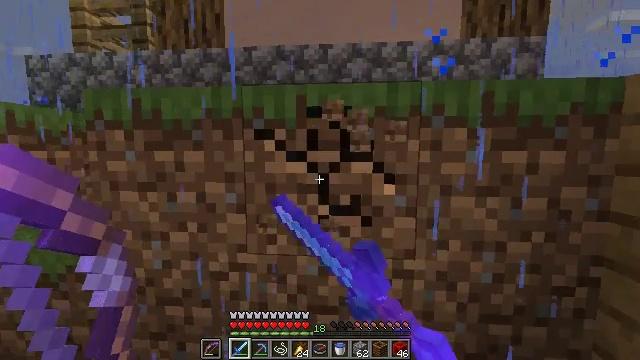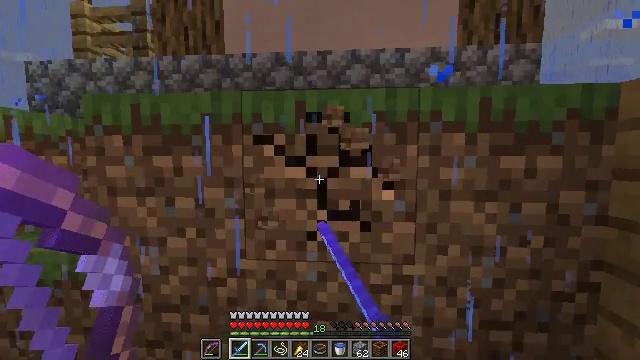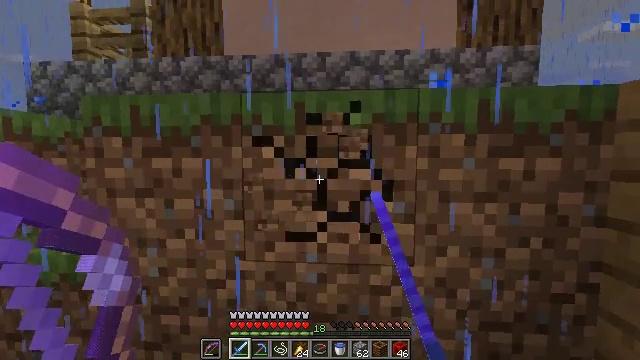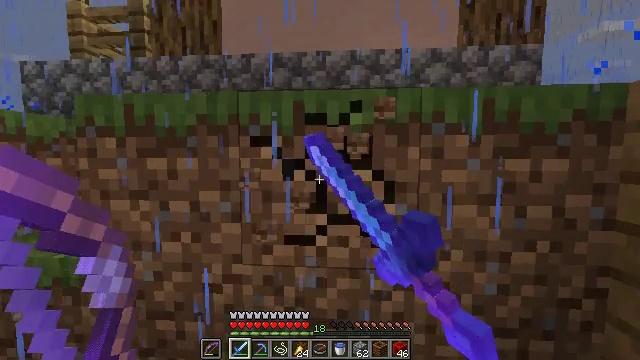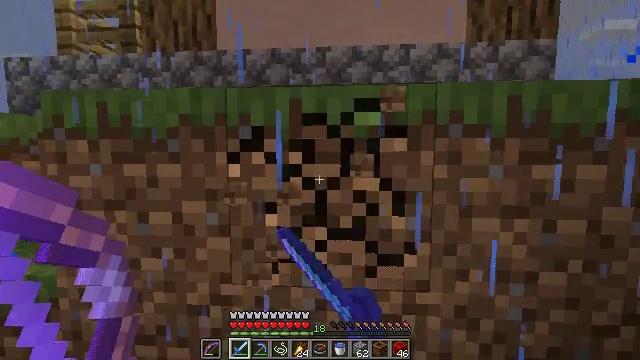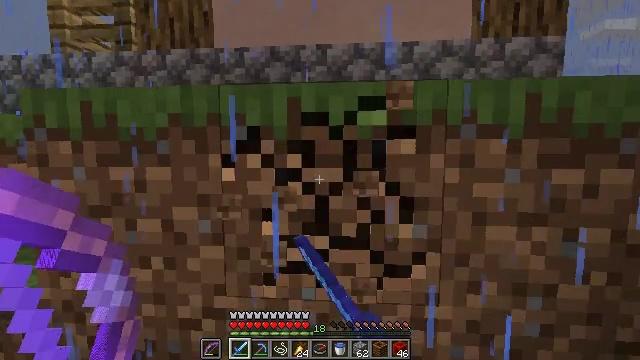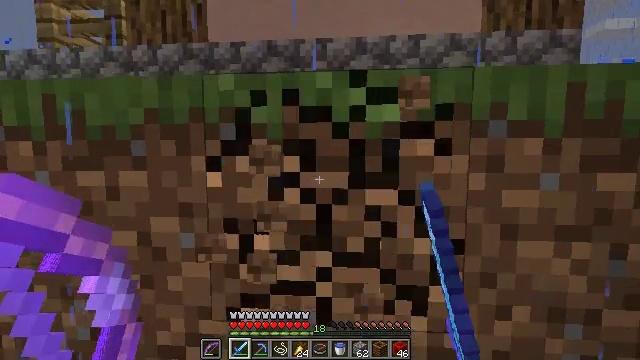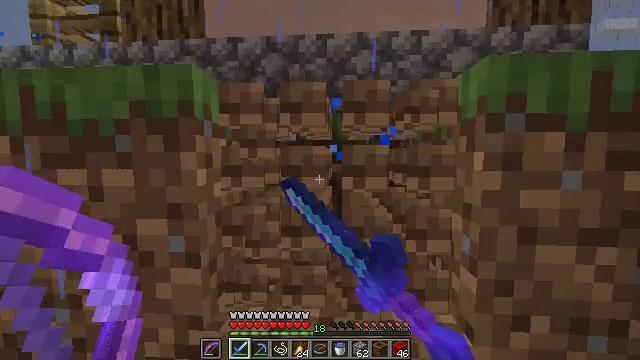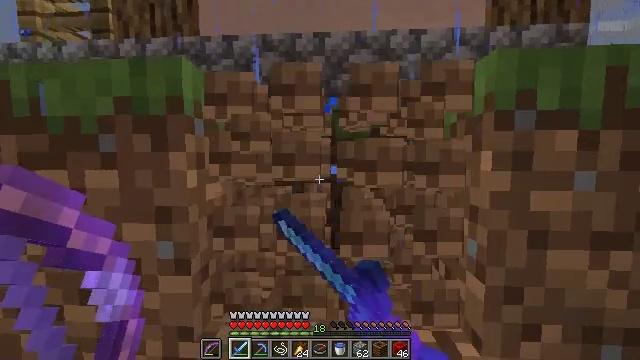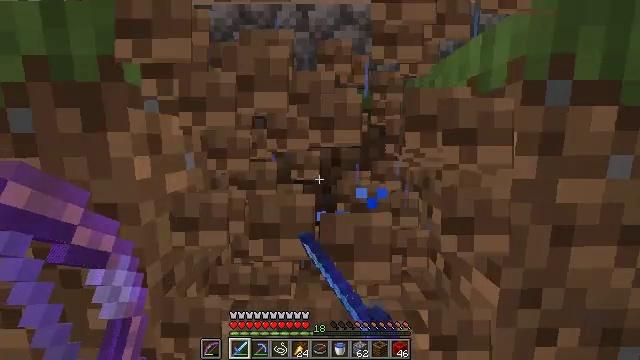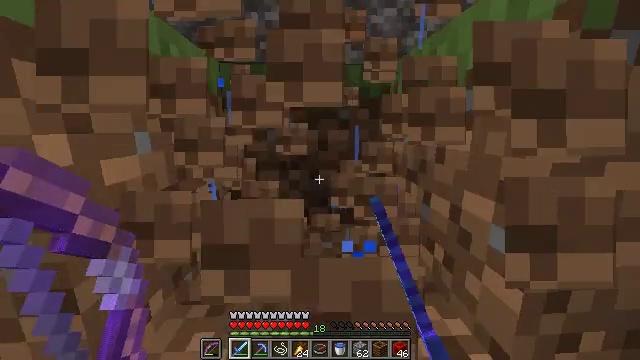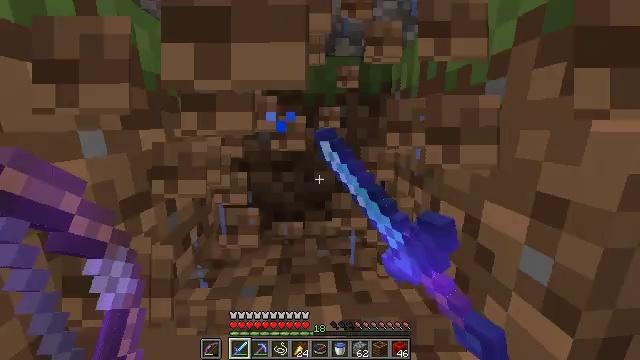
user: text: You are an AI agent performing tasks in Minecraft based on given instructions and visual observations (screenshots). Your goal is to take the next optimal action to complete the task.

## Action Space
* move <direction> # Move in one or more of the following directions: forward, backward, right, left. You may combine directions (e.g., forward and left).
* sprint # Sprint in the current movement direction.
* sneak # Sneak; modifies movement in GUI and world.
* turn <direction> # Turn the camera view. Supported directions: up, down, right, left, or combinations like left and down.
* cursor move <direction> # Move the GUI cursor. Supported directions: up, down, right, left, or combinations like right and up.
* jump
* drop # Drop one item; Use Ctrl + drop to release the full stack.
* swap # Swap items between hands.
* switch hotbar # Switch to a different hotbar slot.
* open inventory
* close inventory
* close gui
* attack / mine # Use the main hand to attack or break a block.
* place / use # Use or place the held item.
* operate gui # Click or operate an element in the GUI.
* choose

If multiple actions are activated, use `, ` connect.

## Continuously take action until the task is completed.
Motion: motion action
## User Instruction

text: Collect the grass block using a shovel.
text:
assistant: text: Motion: turn up, attack / mine
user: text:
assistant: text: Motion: attack / mine
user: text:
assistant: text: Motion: move forward, attack / mine
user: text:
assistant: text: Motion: move forward, attack / mine
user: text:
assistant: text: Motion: move forward, attack / mine
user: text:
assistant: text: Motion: attack / mine
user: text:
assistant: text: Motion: attack / mine
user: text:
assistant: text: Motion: move forward, attack / mine
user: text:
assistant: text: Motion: move forward, turn right and down, attack / mine
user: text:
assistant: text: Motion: move forward, turn right and down, attack / mine
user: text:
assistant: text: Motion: move forward, attack / mine
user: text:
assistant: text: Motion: attack / mine